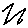
Label: zigzag